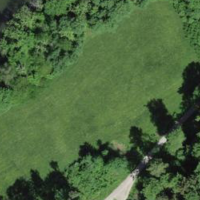
EUNIS habitat code: 44
Species observed at this site:
Equisetum telmateia